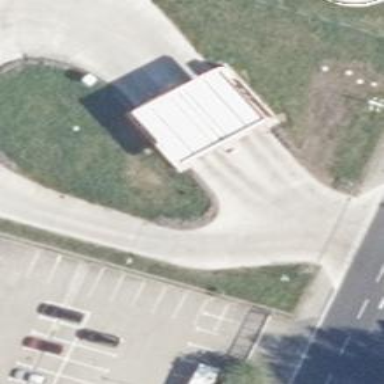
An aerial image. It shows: Fuel station.